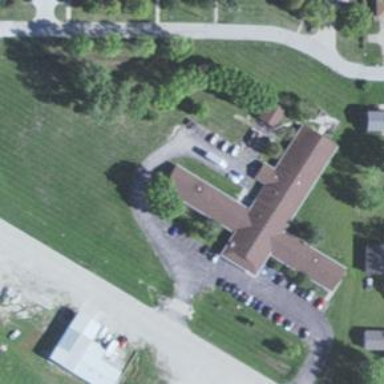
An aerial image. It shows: Nursing home.